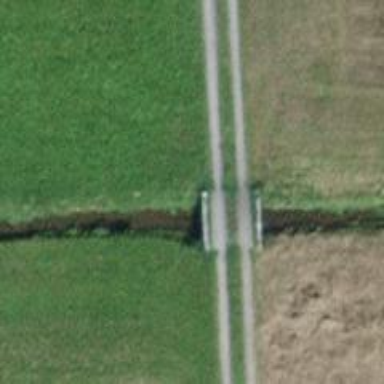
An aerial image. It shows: Ditch serving as waterway.